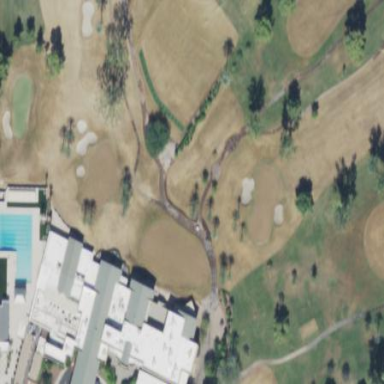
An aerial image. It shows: Golf fairway surrounded by grass.